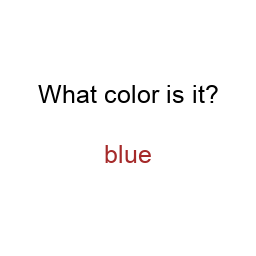
Color: brown
Color name shown: blue
Background color: white
Question text color: black